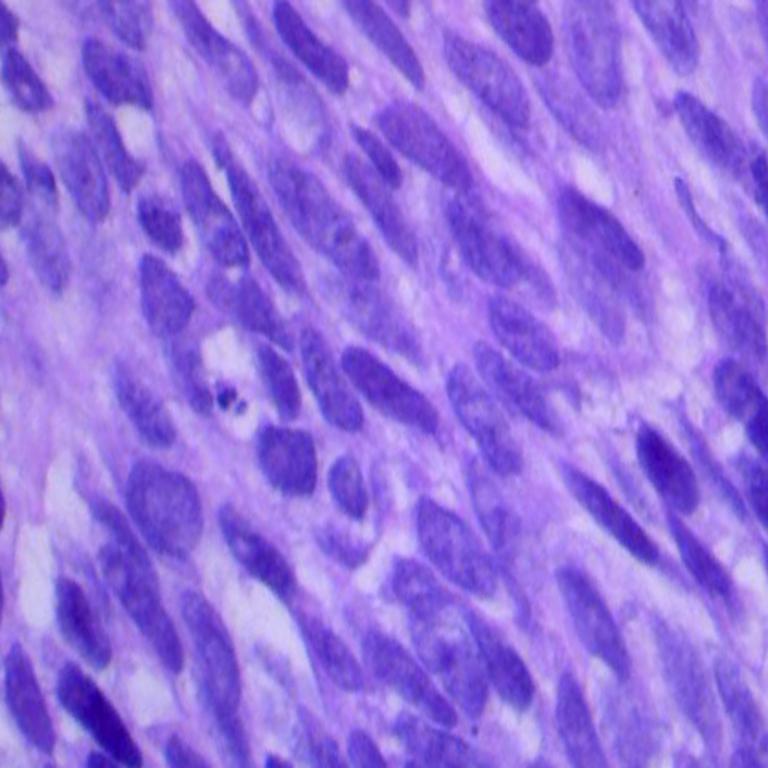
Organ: lung
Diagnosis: squamous carcinomas